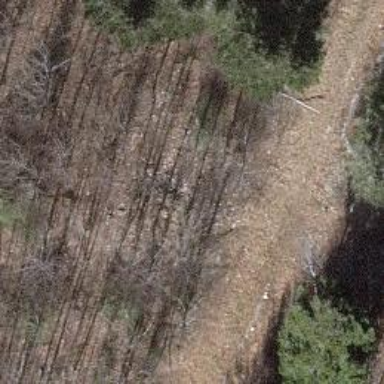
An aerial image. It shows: Path on the ground.